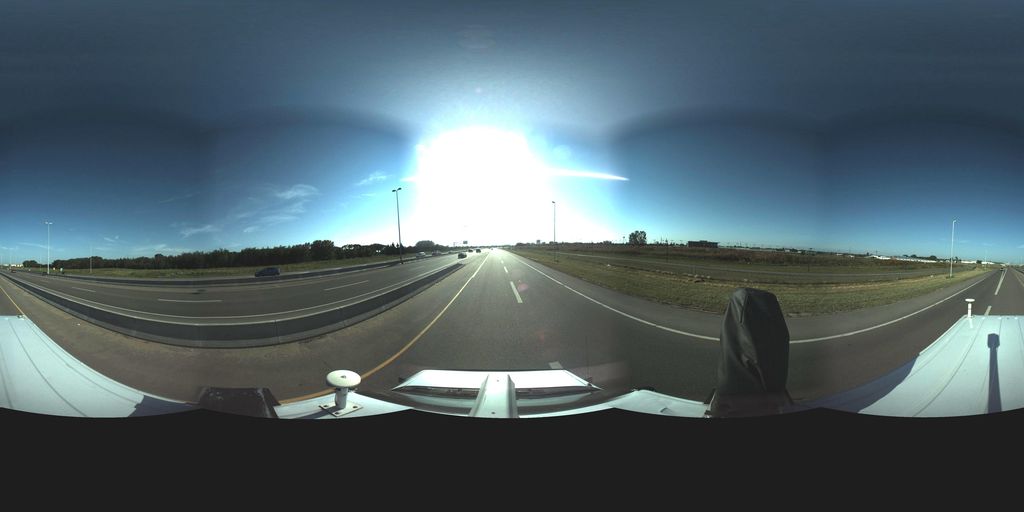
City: saskatoon